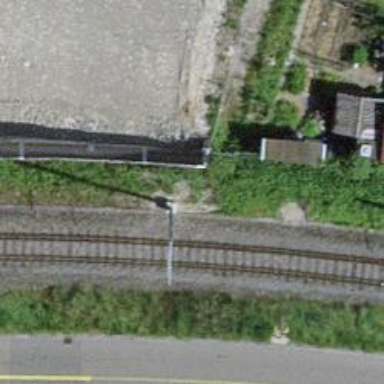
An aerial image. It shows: Rail line with electrified contact lines on embankment.